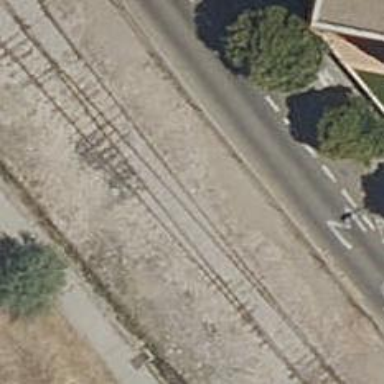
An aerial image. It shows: Railway switch.